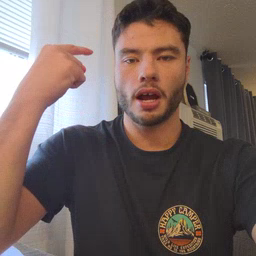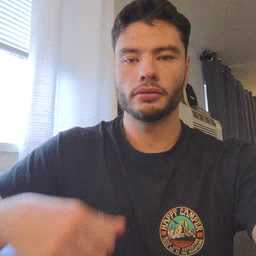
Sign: black